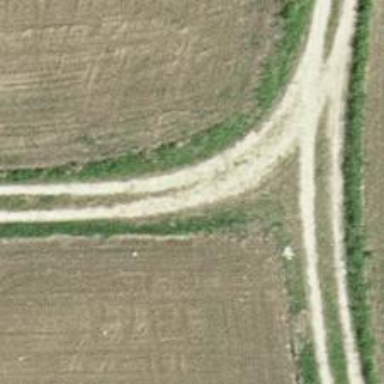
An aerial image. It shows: Unpaved track with grade2 quality type.